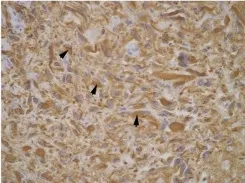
Histological examinations of a specimen obtained in left temporal lobe. The glial fibrillary acidic protein stain was strongly positive in the cytoplasm of tumor cells (C) (400x).
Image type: pathology (immunostaining)